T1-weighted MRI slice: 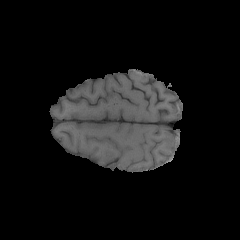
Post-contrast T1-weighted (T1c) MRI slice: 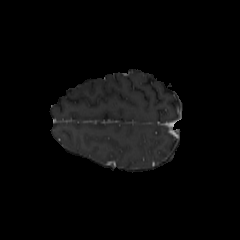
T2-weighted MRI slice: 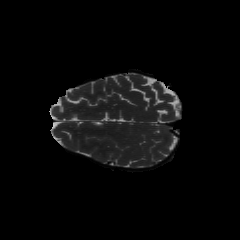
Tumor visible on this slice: no